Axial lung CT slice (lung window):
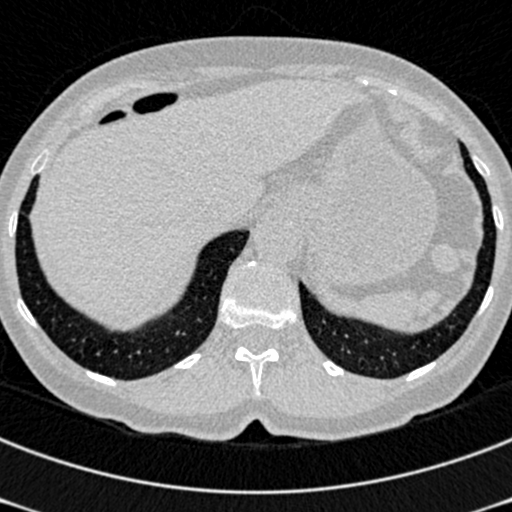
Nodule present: no